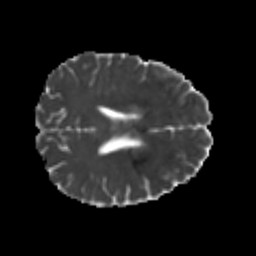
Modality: MD
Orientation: axial
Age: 22
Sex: male
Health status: healthy
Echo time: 0.074 s